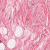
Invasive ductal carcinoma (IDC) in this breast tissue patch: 0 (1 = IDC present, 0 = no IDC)